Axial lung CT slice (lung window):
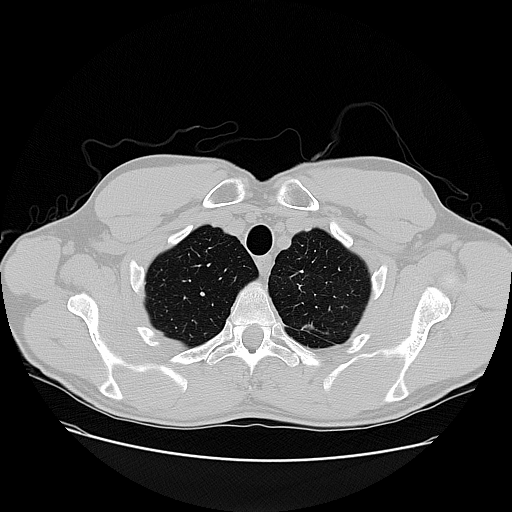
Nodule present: no